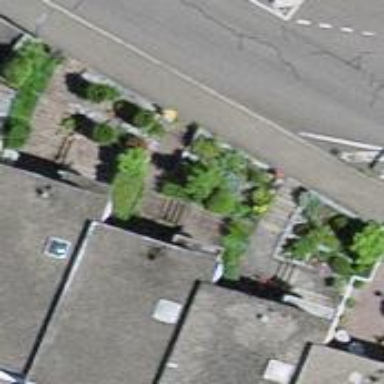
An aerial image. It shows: Flat-roofed terrace building.